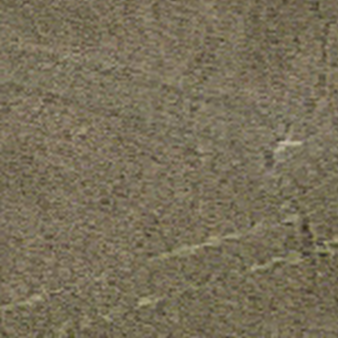
Label: other